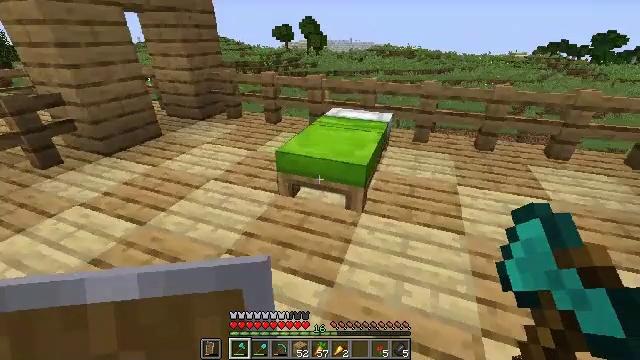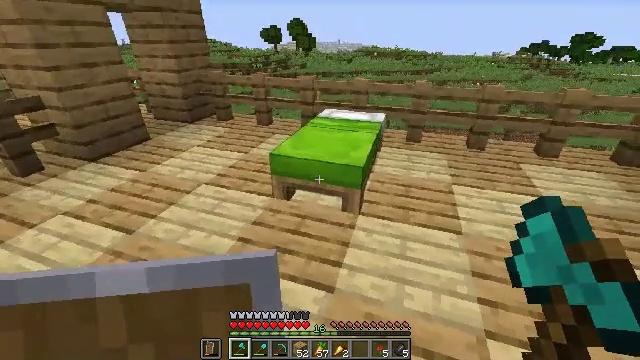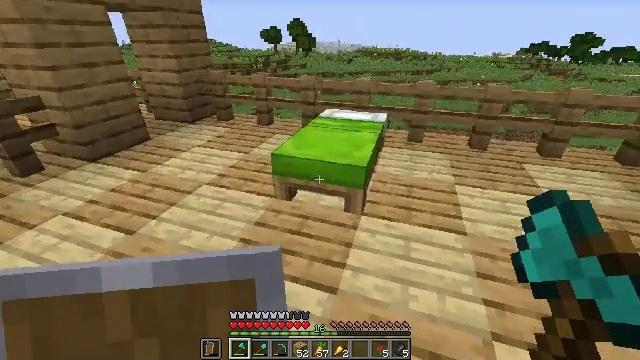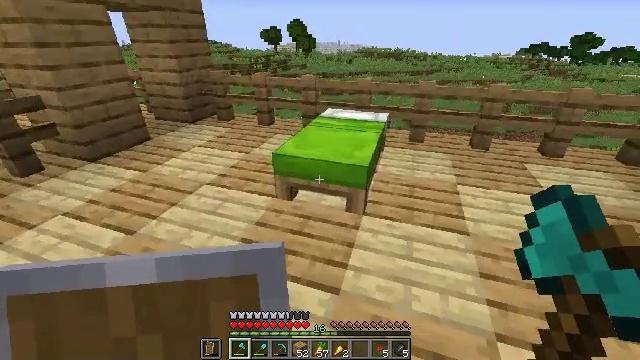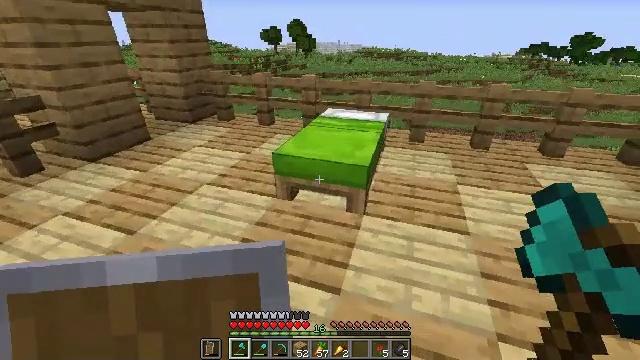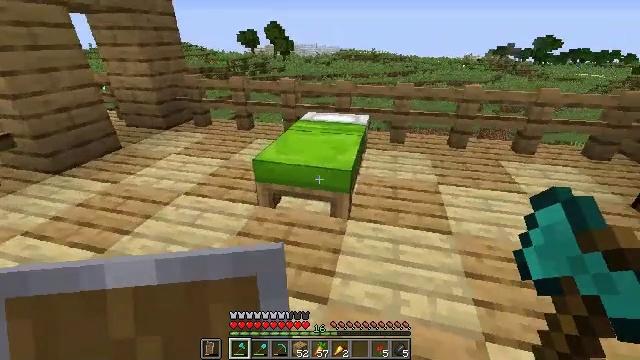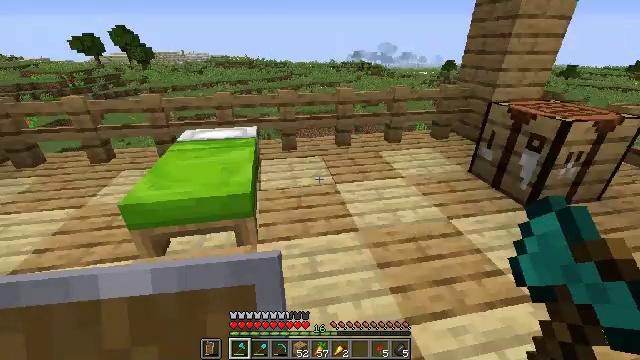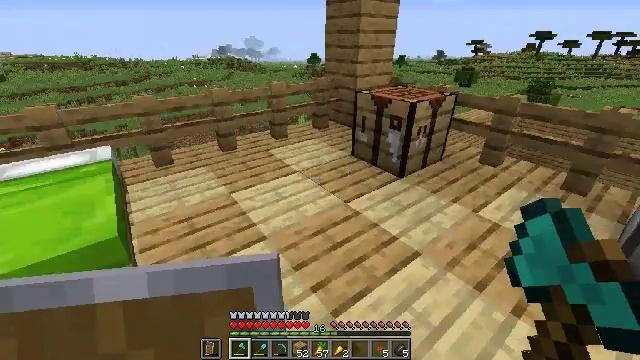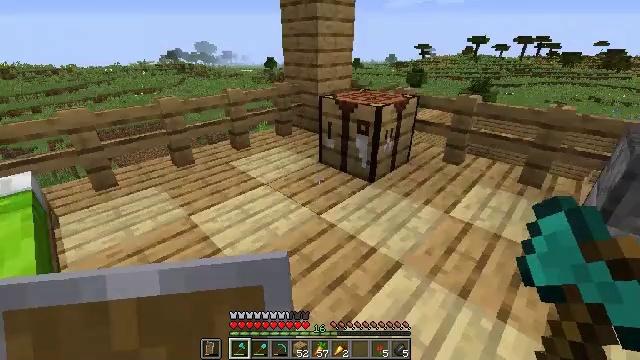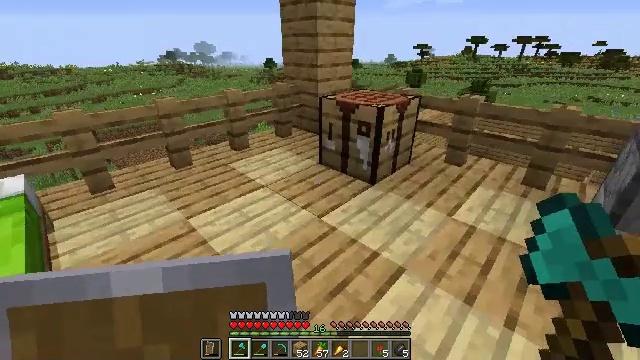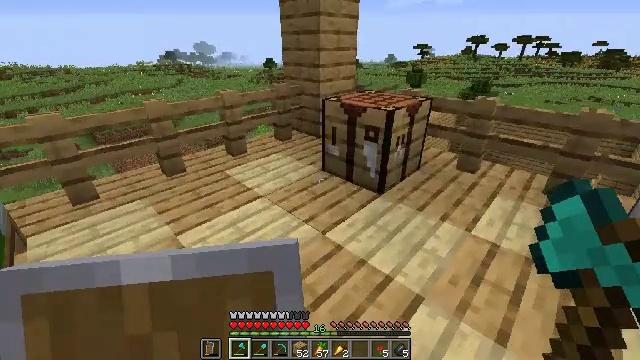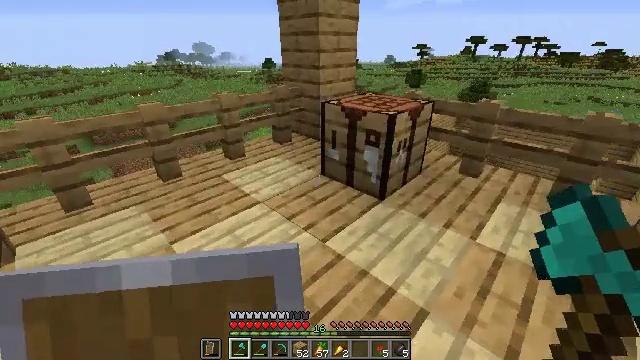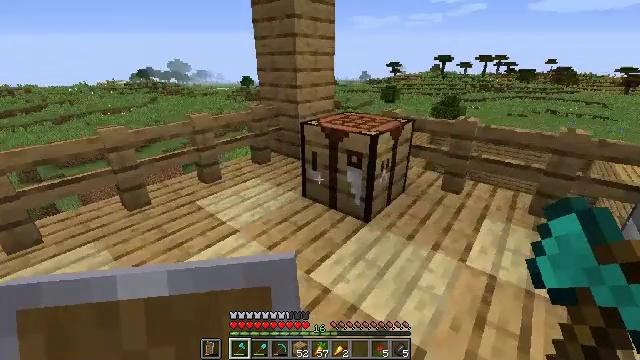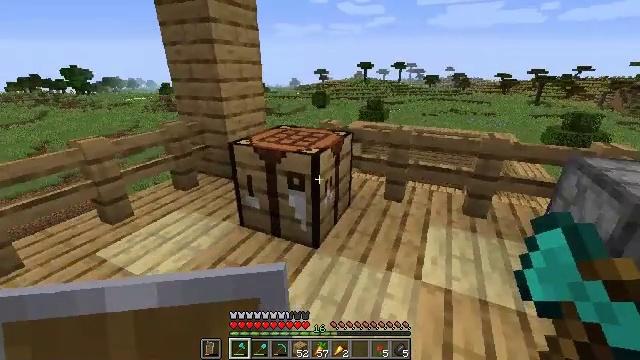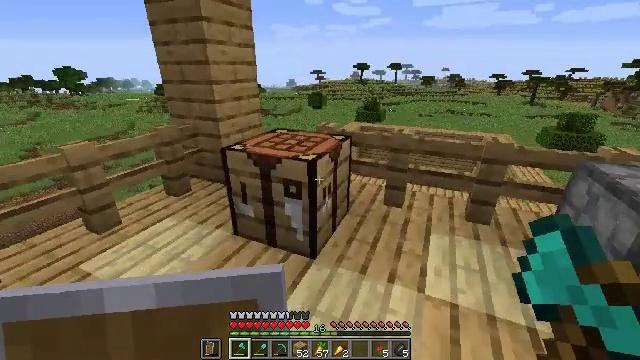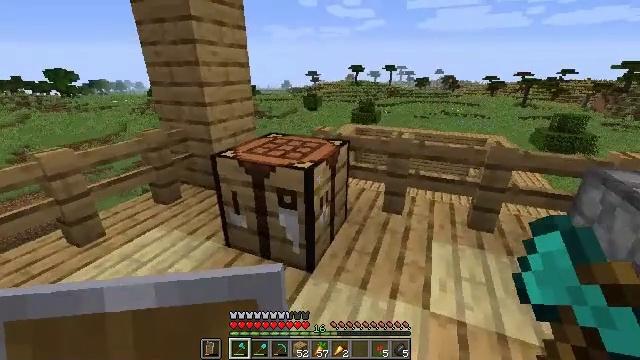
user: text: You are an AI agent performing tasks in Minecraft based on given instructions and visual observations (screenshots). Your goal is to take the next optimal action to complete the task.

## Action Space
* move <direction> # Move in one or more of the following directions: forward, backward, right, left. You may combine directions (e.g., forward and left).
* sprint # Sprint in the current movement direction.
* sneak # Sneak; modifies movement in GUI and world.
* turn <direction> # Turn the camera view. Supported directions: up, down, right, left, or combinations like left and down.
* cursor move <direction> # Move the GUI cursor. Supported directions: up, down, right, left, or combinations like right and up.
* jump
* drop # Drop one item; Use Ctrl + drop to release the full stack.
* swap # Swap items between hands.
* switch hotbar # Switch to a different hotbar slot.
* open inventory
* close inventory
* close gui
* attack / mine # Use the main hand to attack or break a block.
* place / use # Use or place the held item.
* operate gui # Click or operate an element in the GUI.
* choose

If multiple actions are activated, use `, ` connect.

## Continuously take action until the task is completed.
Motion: motion action
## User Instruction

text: Craft a fletching table at the crafting bench.
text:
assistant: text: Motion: turn right
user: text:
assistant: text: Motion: no_op
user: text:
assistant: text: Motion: no_op
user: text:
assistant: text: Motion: no_op
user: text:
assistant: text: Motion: move forward, turn right
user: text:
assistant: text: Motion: move forward, turn right and up
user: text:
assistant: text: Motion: move forward, turn right
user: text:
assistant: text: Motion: move forward, turn right
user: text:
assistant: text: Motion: move forward
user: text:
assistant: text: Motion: move forward
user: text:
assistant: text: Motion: move forward
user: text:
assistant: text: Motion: move forward, turn right and up
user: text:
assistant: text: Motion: move forward, turn right and up
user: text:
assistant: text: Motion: move forward
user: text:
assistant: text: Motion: turn right
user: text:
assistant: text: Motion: no_op
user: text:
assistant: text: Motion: turn left
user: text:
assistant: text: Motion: turn left
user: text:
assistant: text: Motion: turn left, use / place
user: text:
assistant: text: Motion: turn left and down, use / place
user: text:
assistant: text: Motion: use / place
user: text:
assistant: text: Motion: no_op
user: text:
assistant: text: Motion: no_op
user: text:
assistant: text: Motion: cursor move right, open gui
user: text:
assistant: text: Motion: cursor move left
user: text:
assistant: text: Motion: no_op
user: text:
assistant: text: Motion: no_op
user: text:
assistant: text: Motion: no_op
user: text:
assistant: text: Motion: cursor move left and up
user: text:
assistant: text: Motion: cursor move left